Aerial crown-view tile of a tropical tree (Barro Colorado Island, Panama), acquired 20250217:
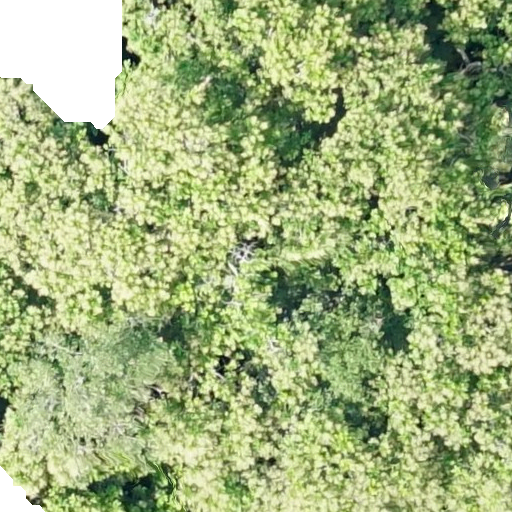
Species: Anacardium excelsum
GBIF accepted scientific name: Anacardium excelsum
Crown area: 652.16 m²